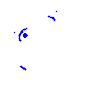
Particle: electron